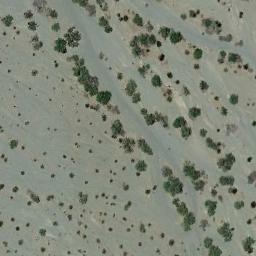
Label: chaparral